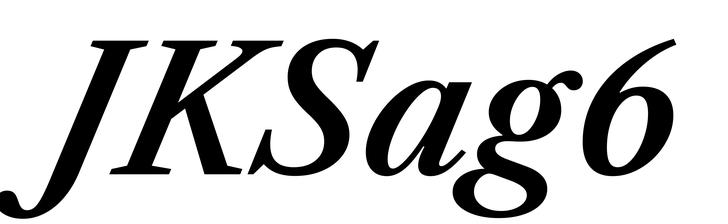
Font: LibreCaslonText-Italic_SemiBold_Italic